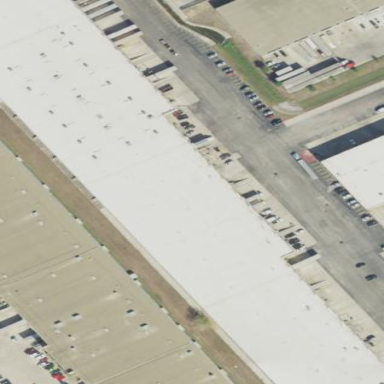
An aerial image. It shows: Warehouse.